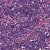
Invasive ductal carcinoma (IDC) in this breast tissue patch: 1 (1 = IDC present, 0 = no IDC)